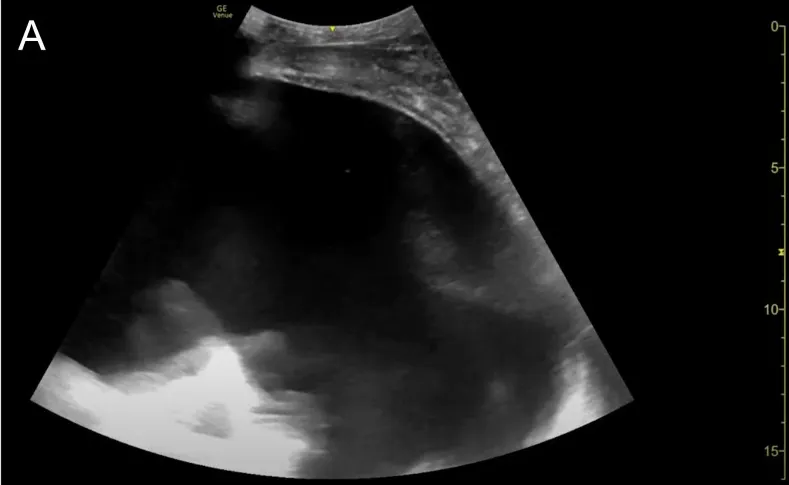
68-year-old woman with decompensated alcoholic cirrhosis. A) Pre-procedural POCUS exam demonstrating large volume ascites in the left lower quadrant of the patient described in Case 2.
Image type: radiology (ultrasound)